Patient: sex M, age 81
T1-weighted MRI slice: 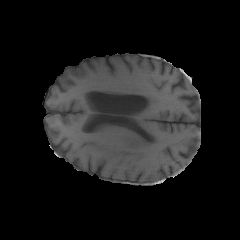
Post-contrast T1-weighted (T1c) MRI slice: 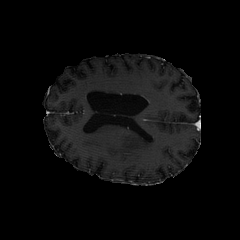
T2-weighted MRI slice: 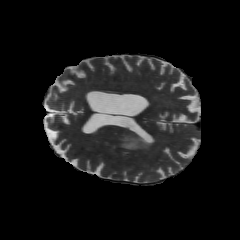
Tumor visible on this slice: yes
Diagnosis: Glioblastoma, IDH-wildtype
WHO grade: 4